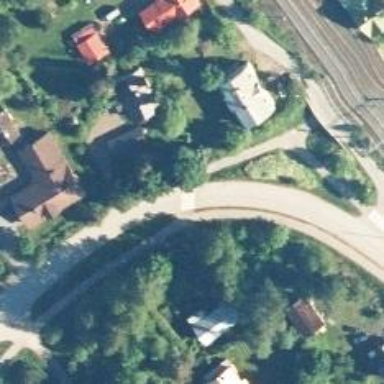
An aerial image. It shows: Residential road with asphalt surface.